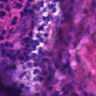
Metastatic tissue present: no